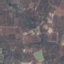
Label: PermanentCrop